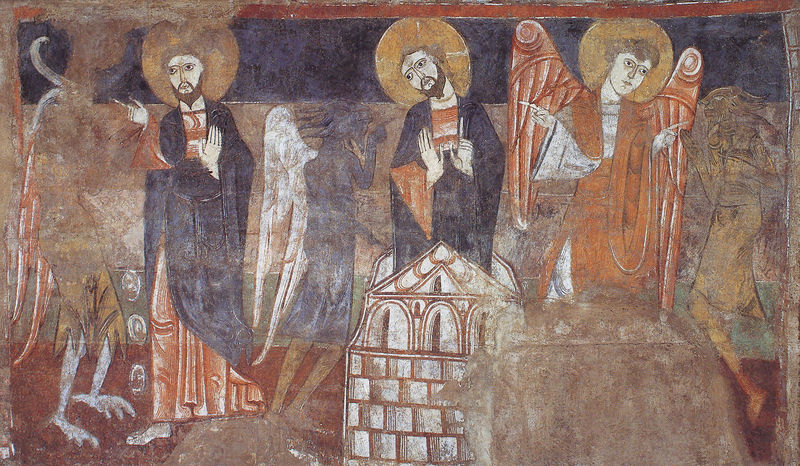
Titel: Die Versuchung Christi; von der Wandmalerei der Hermitage San Baudelio de Berlanga
Institution: New York, The Metropolitan Museum of Art, The Cloisters
Schlagwörter: blau, flügel, himmel, umhang, stadt, finger, orange, weiss, gebäude, haus, rot, tier, bart, bärte, architektur, hände, gewand, gold, engel, krallen, heiligenschein, verwischt, jesus, heilige, fresco